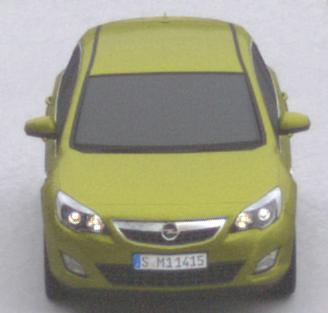
Make: Opel
Model: Astra 1.4 ecoFlex
Detailed model: Astra (J)
Model produced from: 2009/12
Model produced until: 2010/12
Doors: 5
Color: yellow
Road condition: dry road
Daytime: morning or afternoon
Contrast: low contrast